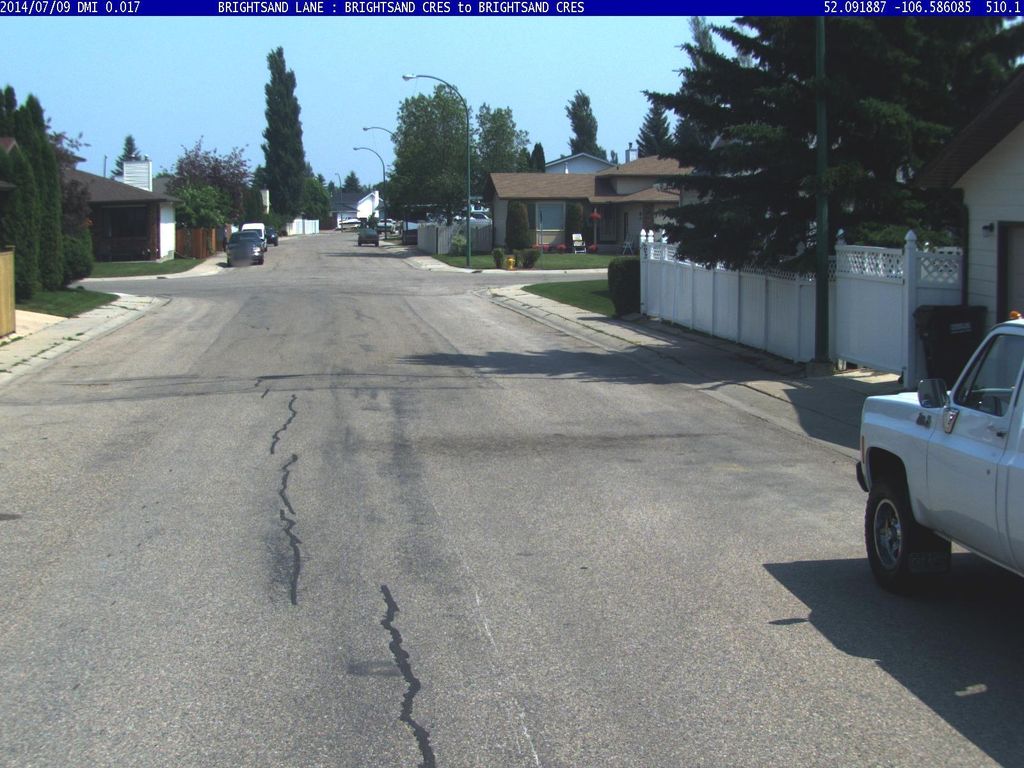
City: saskatoon